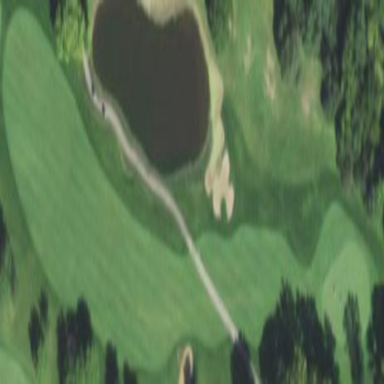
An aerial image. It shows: Grassy area designated as golf fairway.